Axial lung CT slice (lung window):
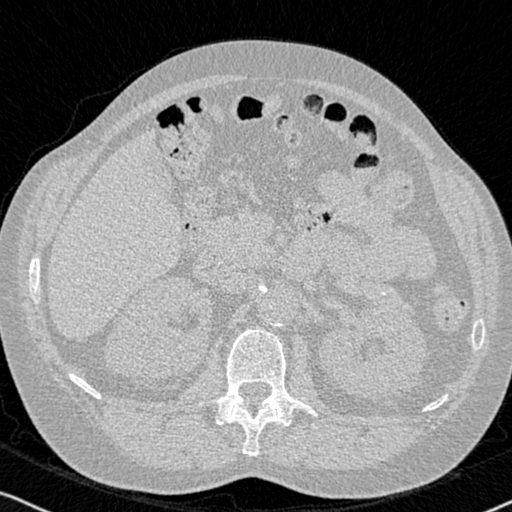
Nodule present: no